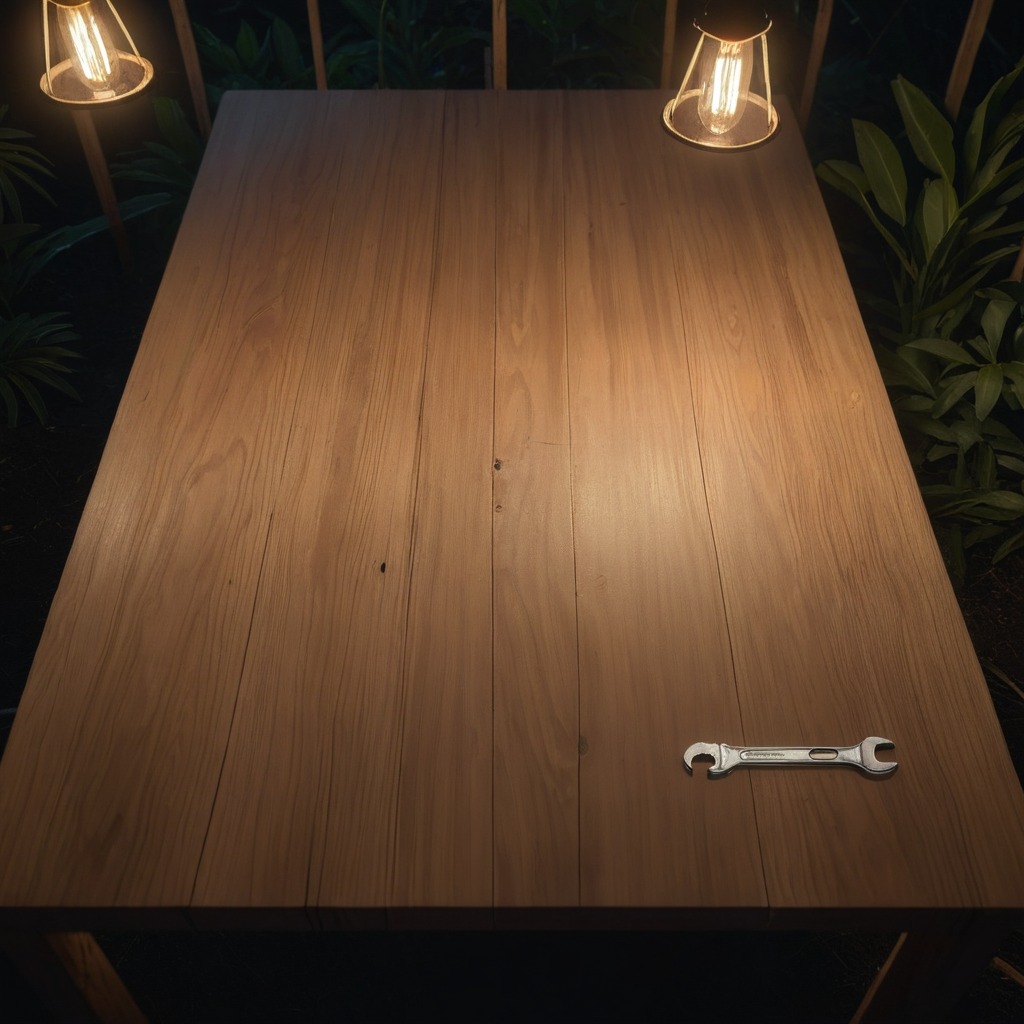
An wrench is lying on a wooden table inside a jungle field workshop tent at night.